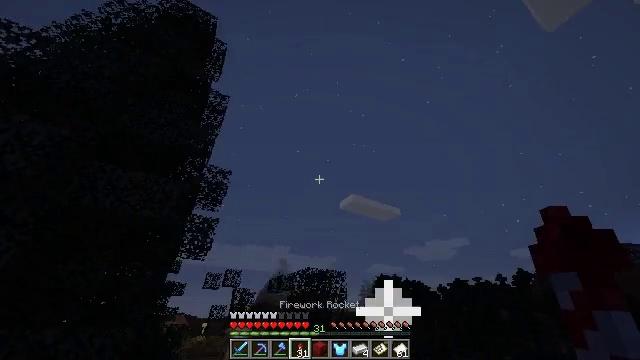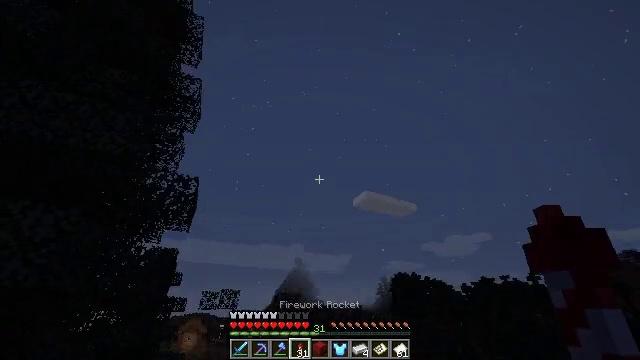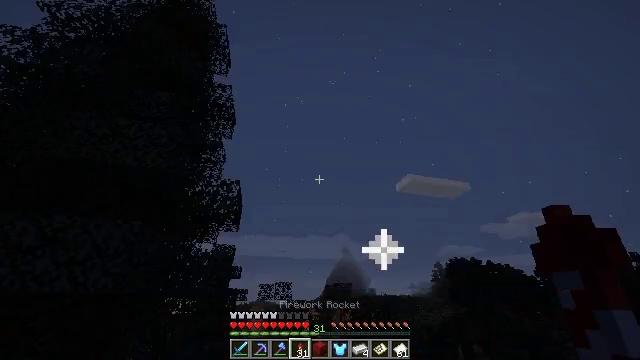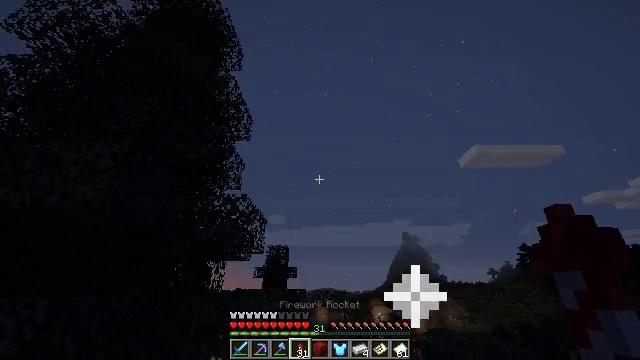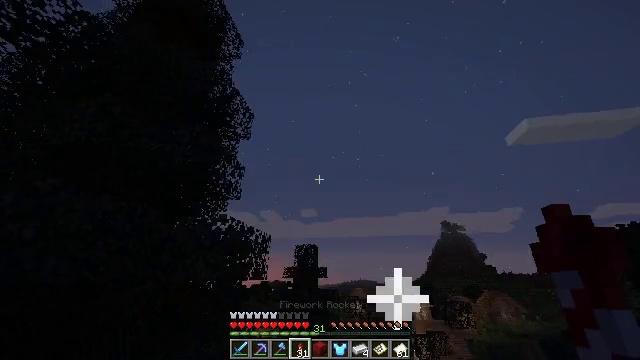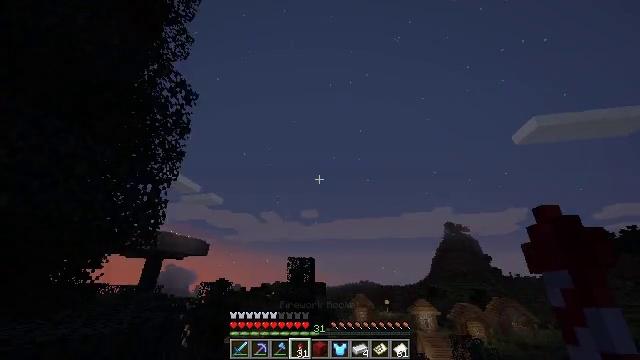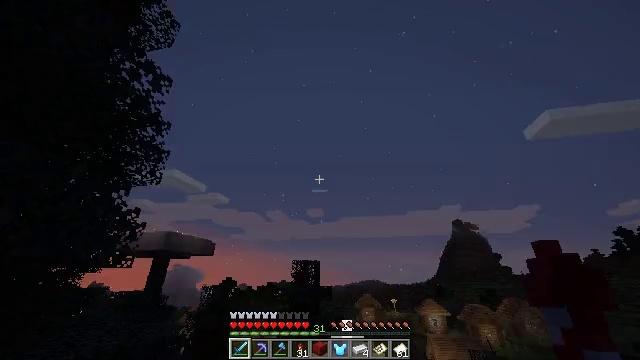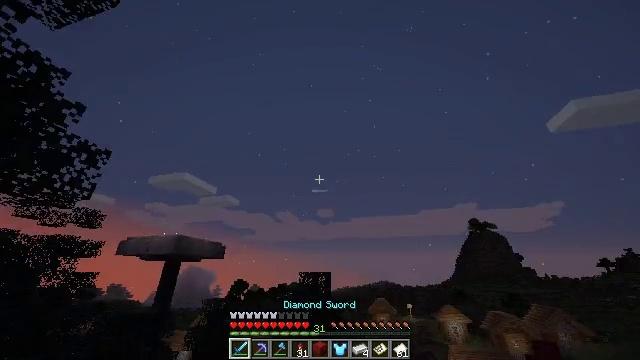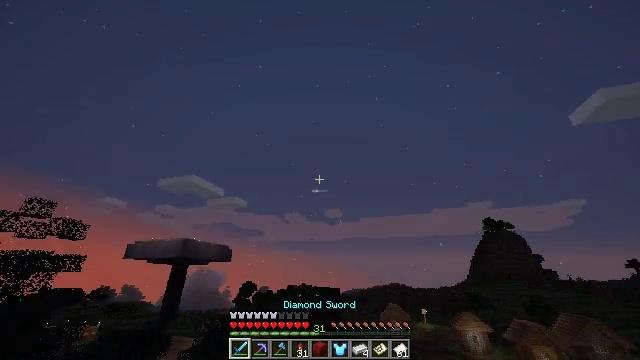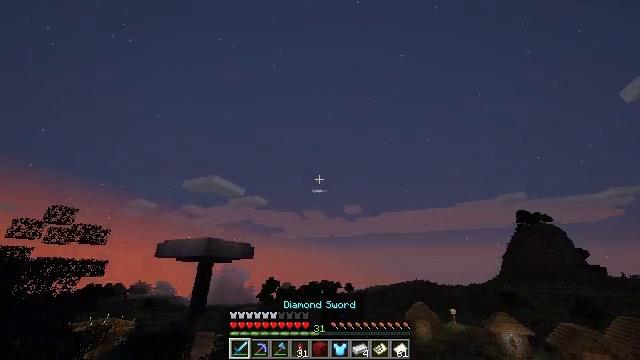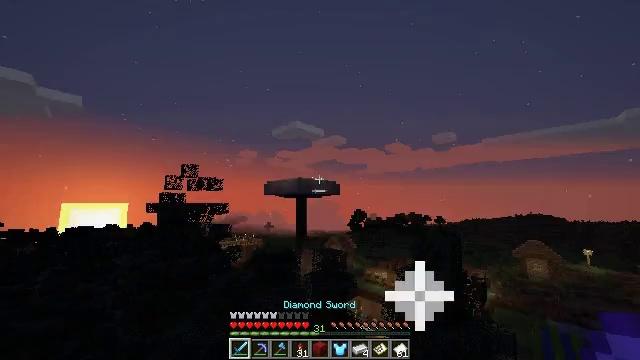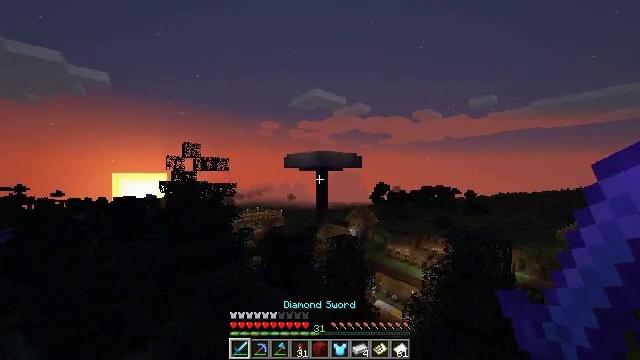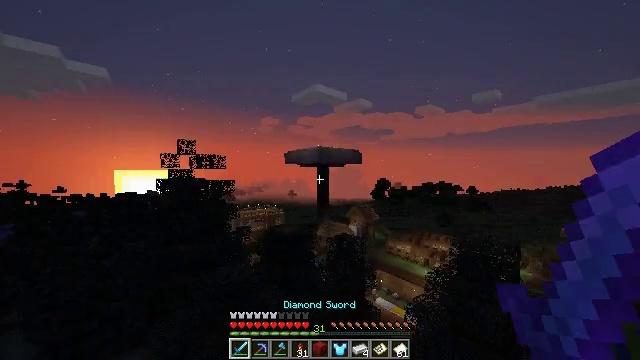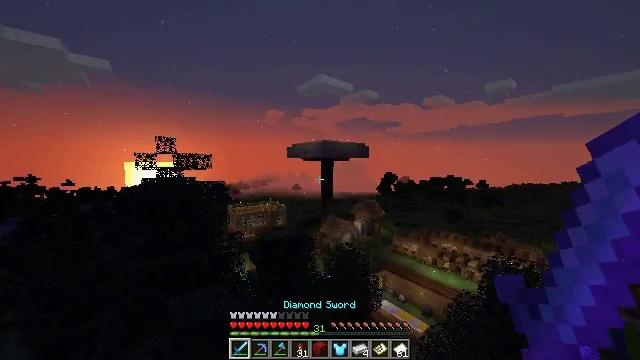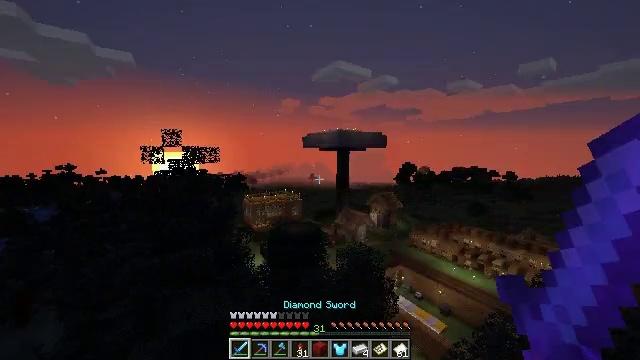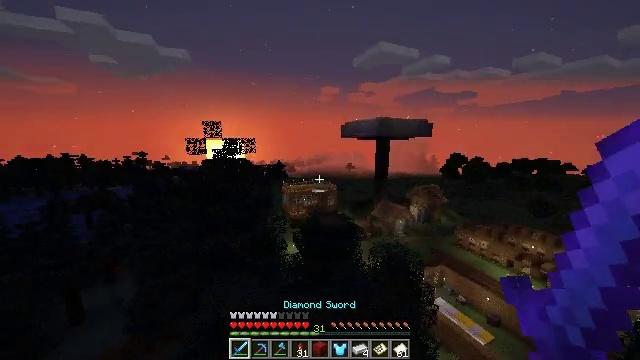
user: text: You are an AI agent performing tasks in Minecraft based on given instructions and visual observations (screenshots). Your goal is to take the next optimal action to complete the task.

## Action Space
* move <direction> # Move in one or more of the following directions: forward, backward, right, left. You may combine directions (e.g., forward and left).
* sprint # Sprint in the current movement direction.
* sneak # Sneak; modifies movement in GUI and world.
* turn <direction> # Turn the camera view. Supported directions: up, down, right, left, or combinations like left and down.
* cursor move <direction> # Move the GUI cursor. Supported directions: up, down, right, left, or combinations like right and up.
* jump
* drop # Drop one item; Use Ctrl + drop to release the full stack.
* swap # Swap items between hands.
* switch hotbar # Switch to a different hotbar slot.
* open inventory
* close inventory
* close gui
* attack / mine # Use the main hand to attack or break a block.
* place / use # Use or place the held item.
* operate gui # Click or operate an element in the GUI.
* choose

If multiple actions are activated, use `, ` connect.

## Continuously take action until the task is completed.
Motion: motion action
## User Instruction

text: Mine spruce leaves from the tree.
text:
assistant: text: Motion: move forward, turn left
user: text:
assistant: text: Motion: move forward, turn left and down
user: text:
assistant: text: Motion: move forward, turn left and down
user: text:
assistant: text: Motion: move forward, turn left and down
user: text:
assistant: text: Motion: move forward
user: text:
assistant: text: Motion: move forward, turn left, switch to hotbar 1
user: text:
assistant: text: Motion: move forward, turn left, switch to hotbar 1
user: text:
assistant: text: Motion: move forward, turn left
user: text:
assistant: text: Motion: move forward, turn left and down
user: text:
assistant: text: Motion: move forward, turn left and down
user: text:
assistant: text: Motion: move forward, turn left and down
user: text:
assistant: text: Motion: move forward, turn down
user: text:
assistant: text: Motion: move forward, turn left and down
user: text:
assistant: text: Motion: move forward, turn left and down
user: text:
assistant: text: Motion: move forward, turn left and down
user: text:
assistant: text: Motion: move forward, turn left and down
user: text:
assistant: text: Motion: move forward, turn left
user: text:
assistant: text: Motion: move forward
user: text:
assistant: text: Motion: move forward
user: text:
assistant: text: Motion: move forward
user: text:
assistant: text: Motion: move forward, turn left and up
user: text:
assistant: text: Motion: move forward, turn left and up
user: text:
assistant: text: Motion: move forward, turn left
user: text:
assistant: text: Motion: move forward, turn left and up
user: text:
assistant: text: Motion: move forward, turn left and up
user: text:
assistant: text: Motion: move forward, turn left and down
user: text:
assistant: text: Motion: move forward, turn left and down
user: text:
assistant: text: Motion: move forward, turn left and down
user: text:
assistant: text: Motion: move forward, turn left and down
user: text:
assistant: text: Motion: move forward, turn left and down